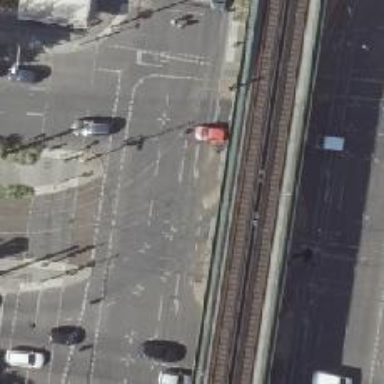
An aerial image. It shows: Railway crossing.